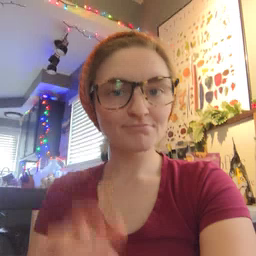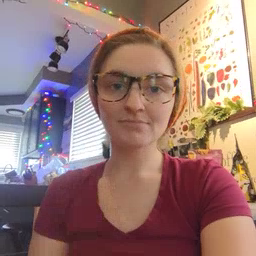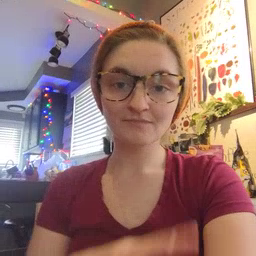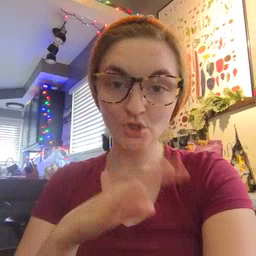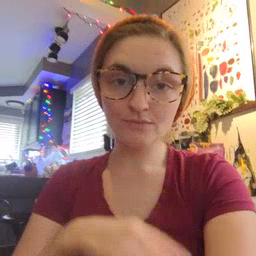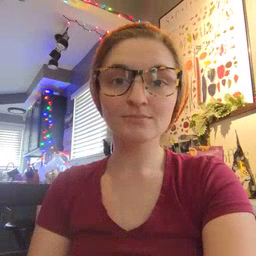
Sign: fall